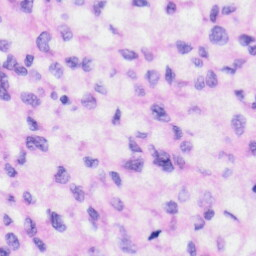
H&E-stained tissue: Liver